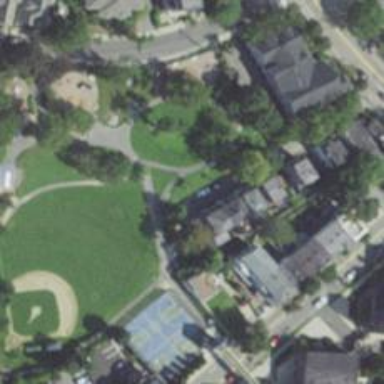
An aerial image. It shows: Park.